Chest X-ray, PA view. Patient: 33 years old, sex M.
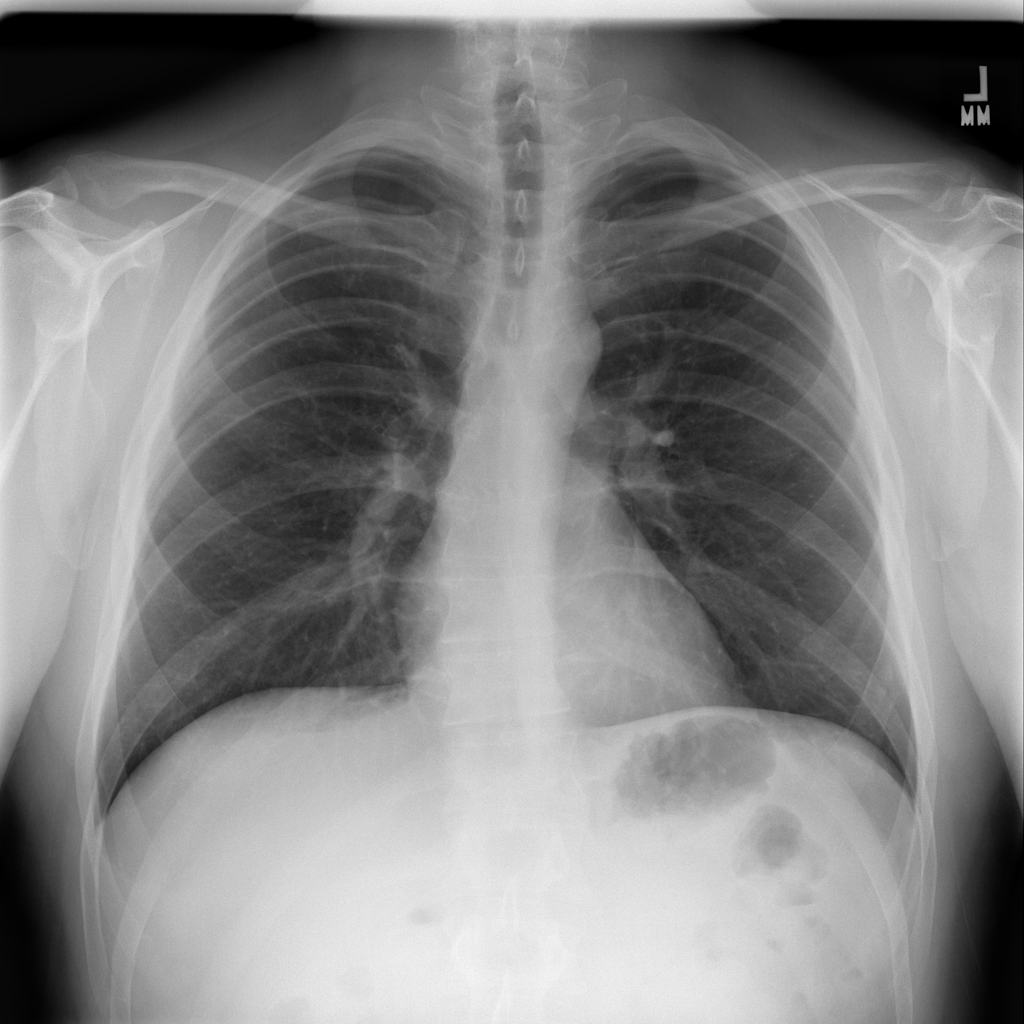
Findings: No Finding